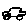
Label: car